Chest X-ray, AP view. Patient: 37 years old, sex F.
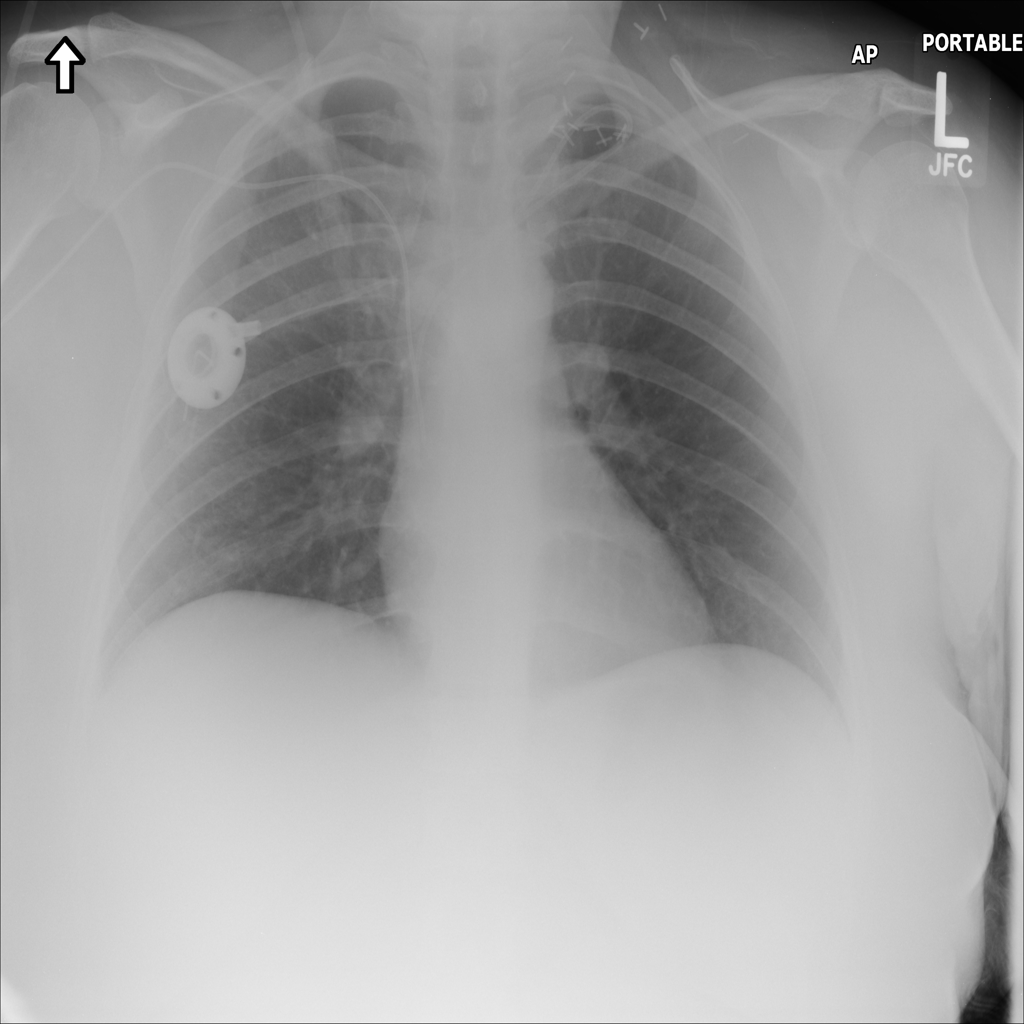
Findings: No Finding